Field crop: tomato
Growth stage: 1
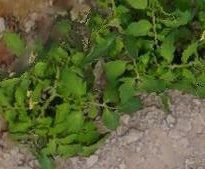
Species: tomato